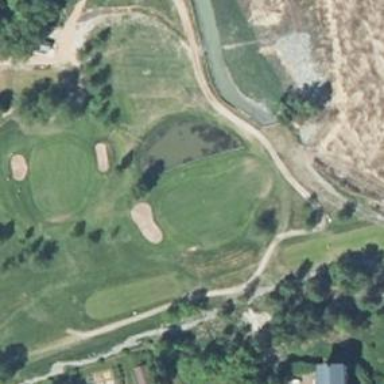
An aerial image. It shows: Golf hole.